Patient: sex F, age 49
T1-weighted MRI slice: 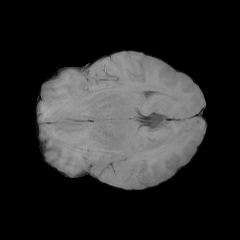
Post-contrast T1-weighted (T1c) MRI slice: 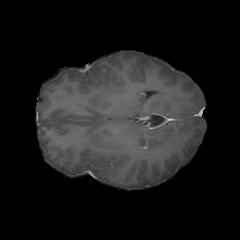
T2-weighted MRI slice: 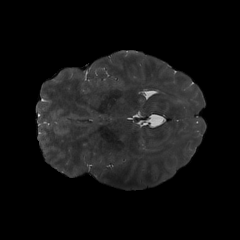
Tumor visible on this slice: no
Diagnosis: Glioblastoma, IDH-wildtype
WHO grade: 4